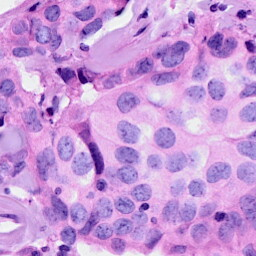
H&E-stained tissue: Breast